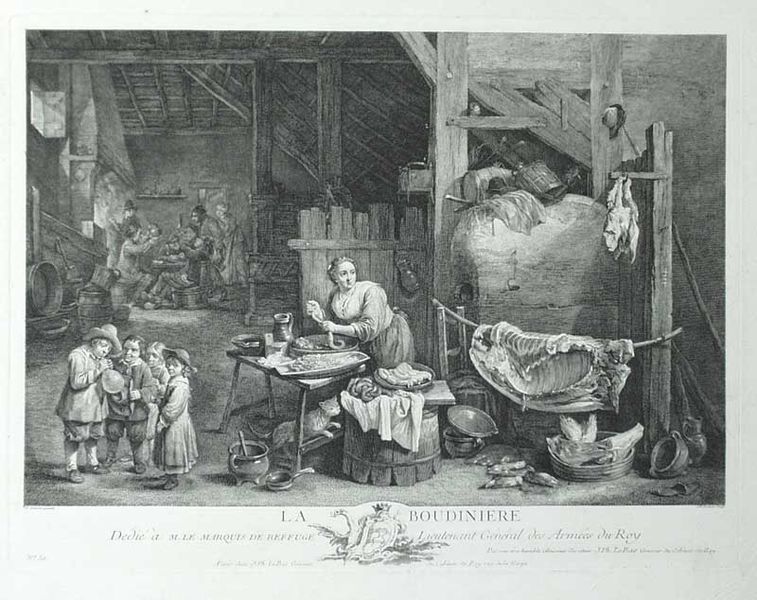
Titel: La boudiniere
Künstler: Jacques-Philippe Lebas
Standort: Karlsruhe
Institution: Staatliche Kunsthalle Karlsruhe
Schlagwörter: feuer, gemälde, gruppe, haut, mann, schatten, weiß, frauen, menschen, mädchen, sitzen, wäsche, fenster, frankreich, frau, grau, holz, hut, hüte, kleid, licht, männer, raum, schwarz, stroh, tisch, zeichnung, blick, dach, gebäude, haus, tier, tiere, tuch, leute, malerei, trinken, wand, schüssel, holland, innenraum, vieh, hütte, interieur, tücher, decke, familie, kind, mutter, arbeit, bauern, genre, kinder, landleben, ofen, schuppen, krug, schürze, topf, schrift, trocknen, jungen, bäuerin, heu, grafik, graphik, kuh, rind, bauernhof, hof, französisch, essen, spielen, balken, stopfen, junge, bauer, töpfe, fleisch, schinken, waschen, katze, fleischer, metzger, metzgerei, schlachten, schlachter, schlachterei, schwein, schweinehälfte, fetzen, buch, scheune, seil, rippen, geschirr, druck, druckgraphik, druckgrafik, radierung, stich, scharz, schwarzweiß, text, fass, genreszene, hausfrau, gravur, wanne, zuber, wappen, karte, küche, braten, köchin, werkstatt, krüge, wurst, würste, stall, fachwerk, ausnehmen, fässer, kochen, trinker, bottich, huhn, wnad, kupferstich, ochse, tiegel, tigel, zwerge, dachboden, innereien, kessel, speicher, gebälk, hühner, monster, blase, gerippe, pfanne, kruf, rippe, backofen, skelette, seifenblase, wäscherei, ballon, spiess, fra, füllen, darm, gedärme, kaugummi, luftballon, isch, gedärm, gefäse, metzgerin, schlachthaus, kindder, innerei, l, boudiniere, la, bauersfamilie, blutwurst, la boudiniere, böase, wurstmacherin, schlachten#, la bouedinière, wursst, frll, schlachterin, schninken, innerein, fleischerin, mändchen